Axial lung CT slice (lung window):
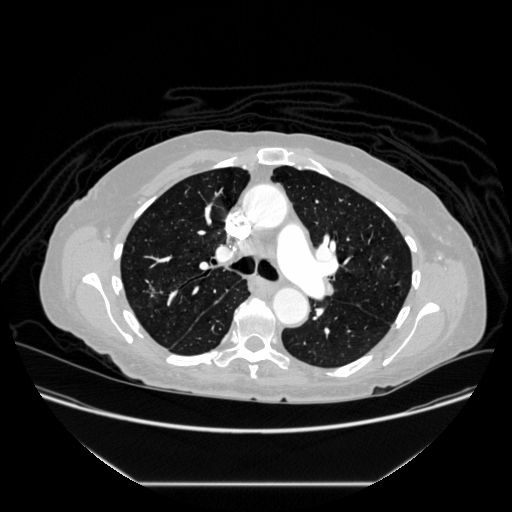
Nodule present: no